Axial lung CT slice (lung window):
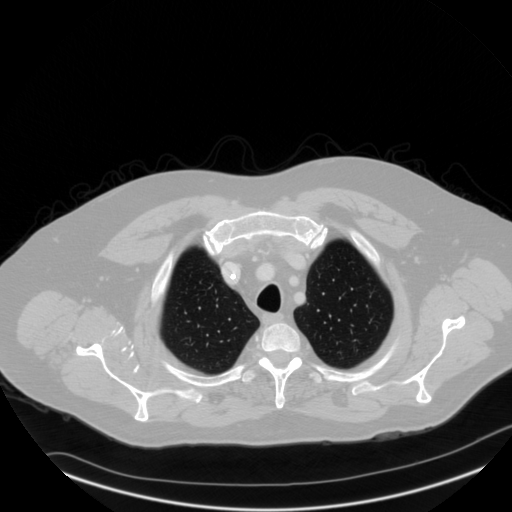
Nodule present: no